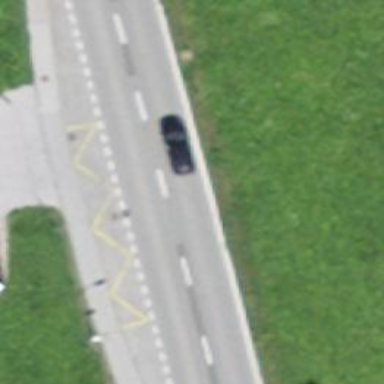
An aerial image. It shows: Public transport stop position.